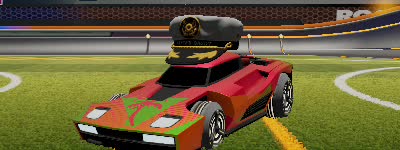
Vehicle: breakout